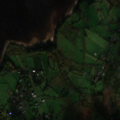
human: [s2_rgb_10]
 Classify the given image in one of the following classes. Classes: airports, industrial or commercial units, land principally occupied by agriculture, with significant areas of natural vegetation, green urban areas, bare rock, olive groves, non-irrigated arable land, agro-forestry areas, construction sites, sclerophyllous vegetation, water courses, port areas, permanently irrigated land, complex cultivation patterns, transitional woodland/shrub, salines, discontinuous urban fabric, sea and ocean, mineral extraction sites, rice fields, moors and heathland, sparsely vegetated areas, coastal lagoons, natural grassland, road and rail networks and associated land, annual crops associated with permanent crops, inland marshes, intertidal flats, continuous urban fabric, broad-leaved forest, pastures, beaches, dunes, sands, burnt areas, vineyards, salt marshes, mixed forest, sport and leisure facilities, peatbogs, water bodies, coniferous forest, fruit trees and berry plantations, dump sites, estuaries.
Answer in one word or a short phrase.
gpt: discontinuous urban fabric, pastures, moors and heathland, water bodies